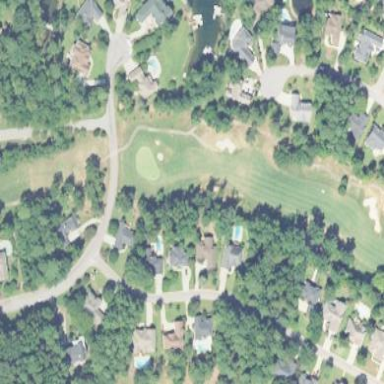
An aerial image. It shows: Golf course.